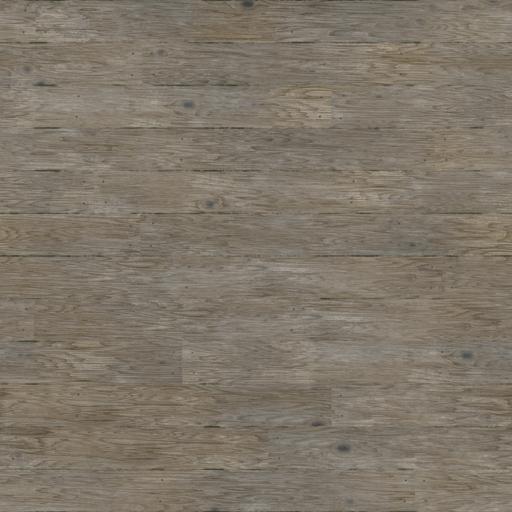
Tags: planks